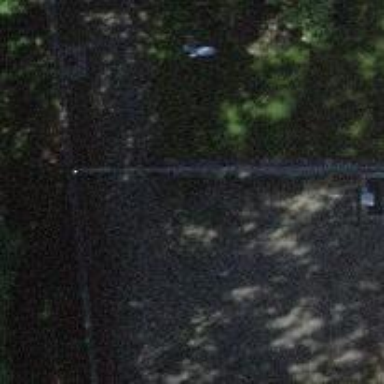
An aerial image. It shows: Fence.